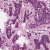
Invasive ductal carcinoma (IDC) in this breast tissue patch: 1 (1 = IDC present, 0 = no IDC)